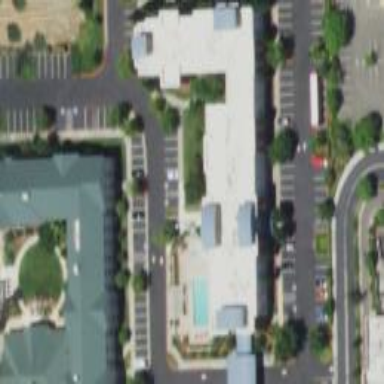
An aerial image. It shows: Hotel building.